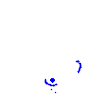
Particle: proton